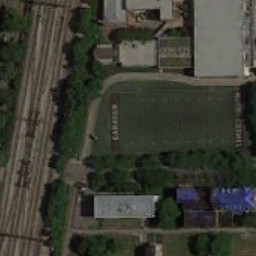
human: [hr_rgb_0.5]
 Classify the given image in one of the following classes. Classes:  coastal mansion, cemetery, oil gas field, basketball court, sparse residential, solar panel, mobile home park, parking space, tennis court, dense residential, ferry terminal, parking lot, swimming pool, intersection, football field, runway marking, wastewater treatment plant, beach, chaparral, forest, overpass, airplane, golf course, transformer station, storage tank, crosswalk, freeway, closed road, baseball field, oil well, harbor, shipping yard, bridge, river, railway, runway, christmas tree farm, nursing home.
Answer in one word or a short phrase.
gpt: football field